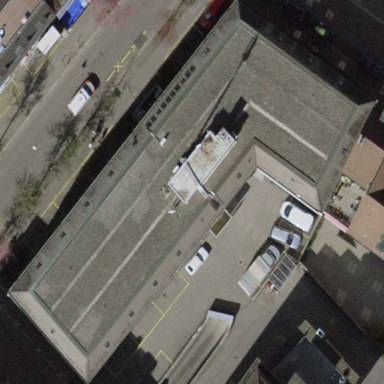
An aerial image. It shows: Office building.